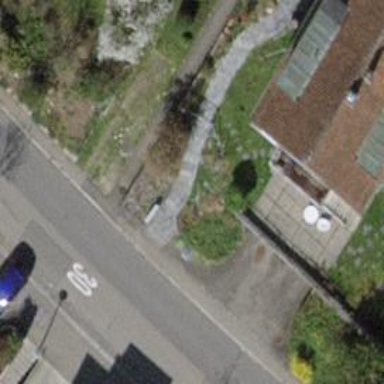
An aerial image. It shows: Retaining wall.